Question: Okay,
gonna do my best to explain my problem the most clearly possible.
I need to change the CSS of certain element on my website, built in JQuery Mobile.
Let's say I right click a button, select inspect element, chrome opens the debugger and I can see the source. Fine.
But now let's say I want to see the source of a button, WHEN, it is clicked.
Basically, JQuery creates 2 states for a button. For example,
there is this, for a button
'''
.ui-btn-up-c
'''
and then this, for a button with a mouse hover on it
'''
.ui-btn-hover-c
'''
Now, I have clickable elements in a list. I was able to do an inspect element and change the CSS, but when I click, there's somehow another class and the default CSS applies. See Picture :

Basically, I'm having a hard time clearly explaining my problem but I'm trying to inspect element on an element when it's clicked...
Please tell me if it isn't clear before downvoting, Thanks !!!
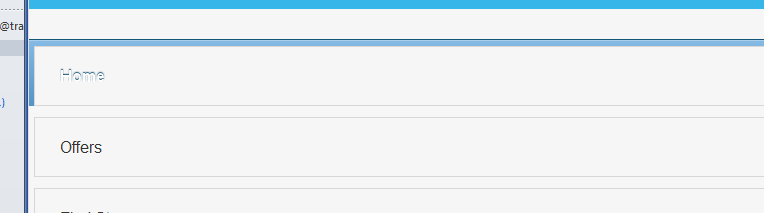
Answer: Try creating a function that does $(button).addClass(".ui-btn-hover-c") and run it in the console.
Or for a simpler option, you can add classes manually in Chrome's inspector by just editing the code itself within the inspector.